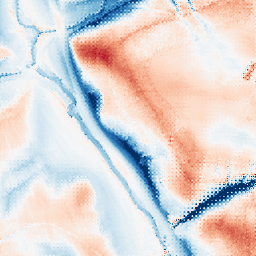
Category: multiscale
Decomposition family: dog_multiscale
Decomposition parameters: sigma_ratio: 2
n_scales: 5
base_sigma: 0.5
Upsampling method: regularized
Upsampling parameters: scale: 2
lambda_reg: 0.1
Upsampling scale: 2